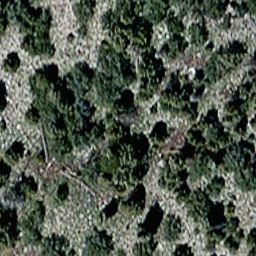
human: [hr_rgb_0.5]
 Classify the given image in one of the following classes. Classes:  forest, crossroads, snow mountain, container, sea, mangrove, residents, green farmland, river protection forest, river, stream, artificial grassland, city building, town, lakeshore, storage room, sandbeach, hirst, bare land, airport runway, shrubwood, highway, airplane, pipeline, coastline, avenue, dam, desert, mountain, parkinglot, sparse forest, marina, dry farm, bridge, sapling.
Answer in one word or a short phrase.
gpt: sparse forest